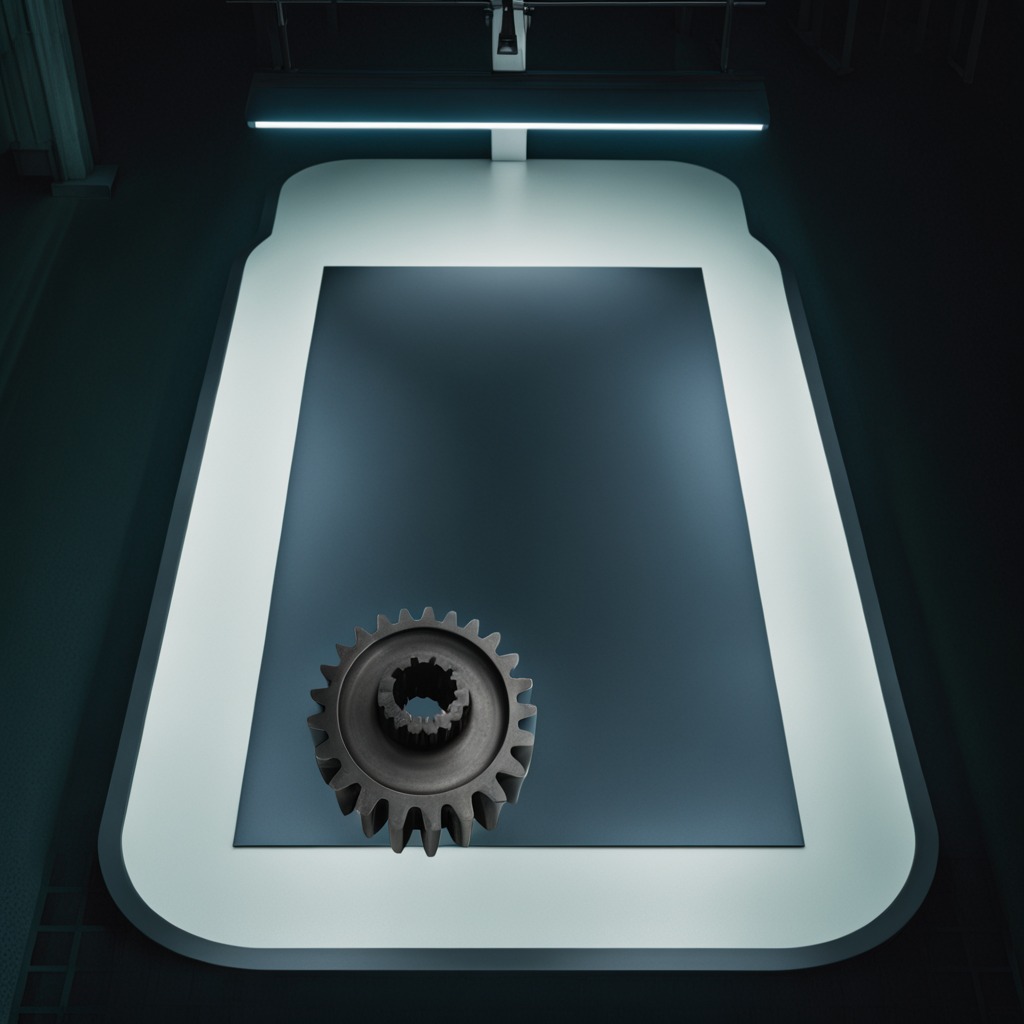
A steel gear with teeth is lying on the table.